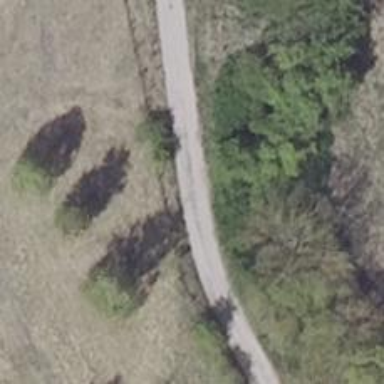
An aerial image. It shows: Driveway with gravel surface at grade2 level.